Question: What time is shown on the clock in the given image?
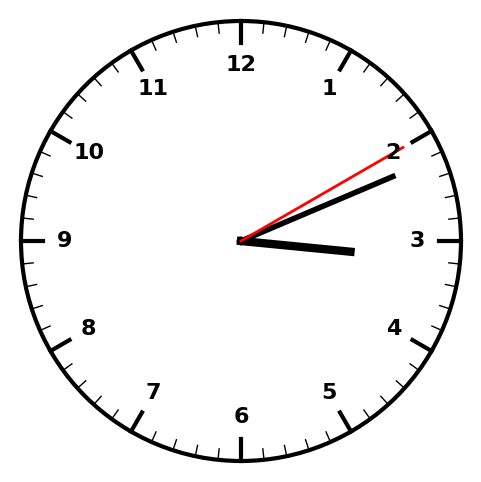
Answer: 03:11:10